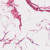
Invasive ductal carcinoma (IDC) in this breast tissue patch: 0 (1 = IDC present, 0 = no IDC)